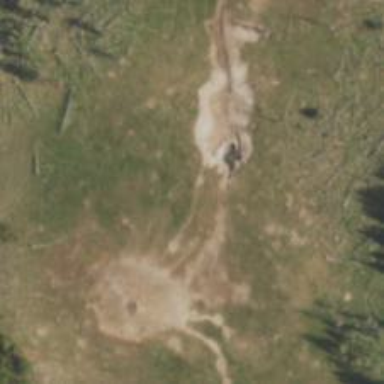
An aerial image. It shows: Geyser in its natural environment.